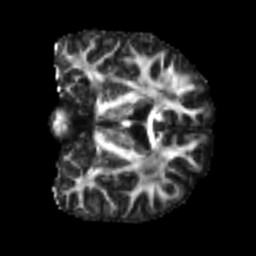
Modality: FA
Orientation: coronal
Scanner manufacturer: siemens
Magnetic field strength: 3 T
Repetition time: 4 s
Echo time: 0.0594 s